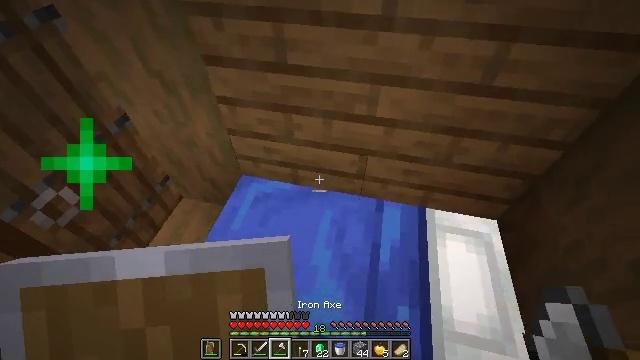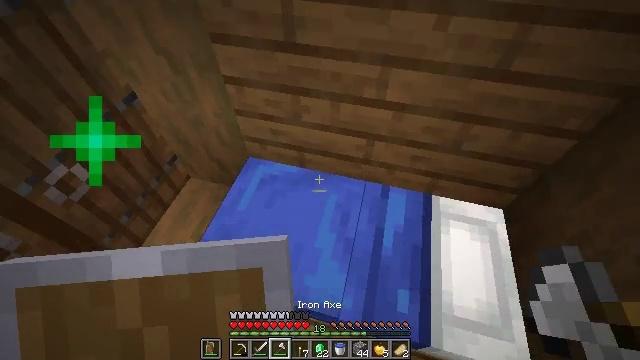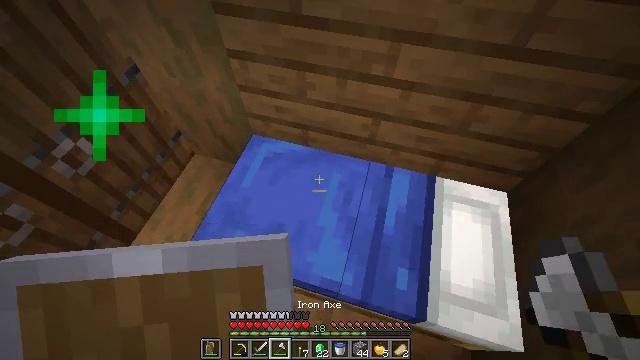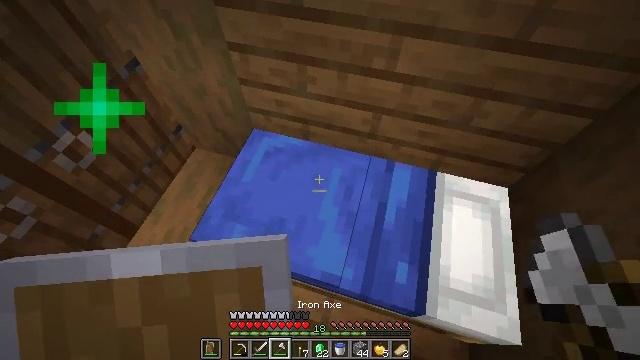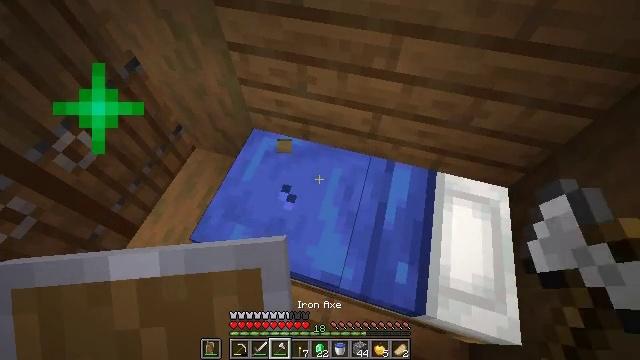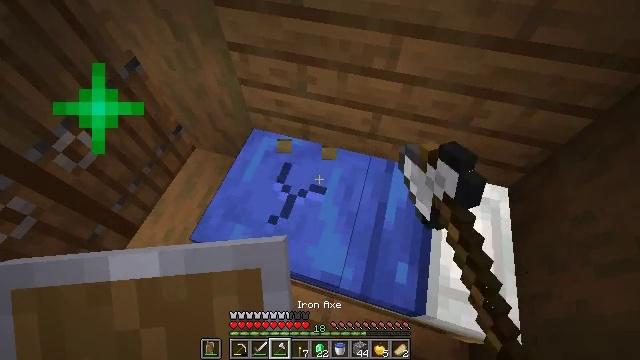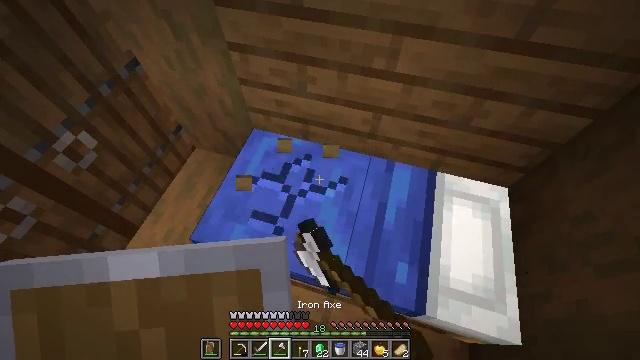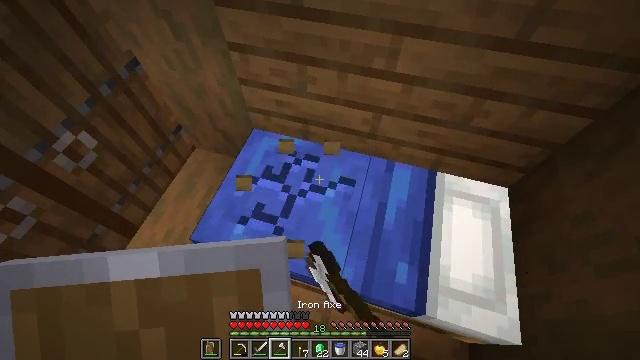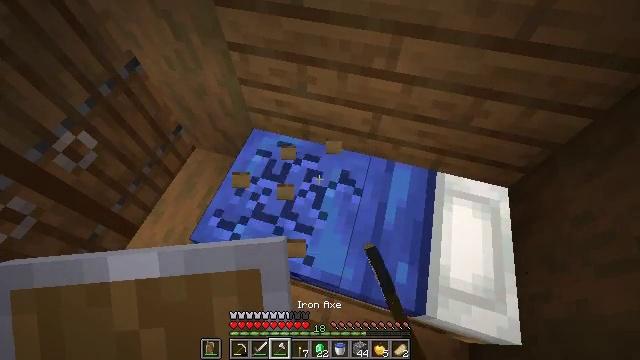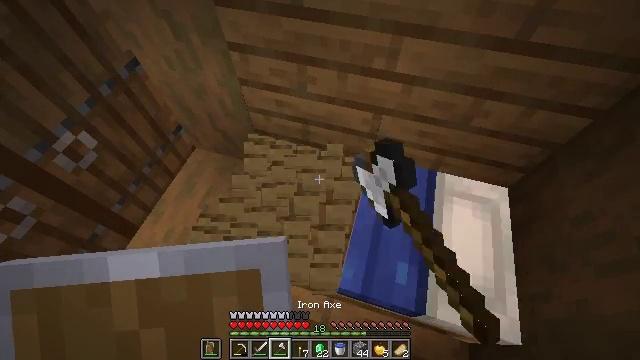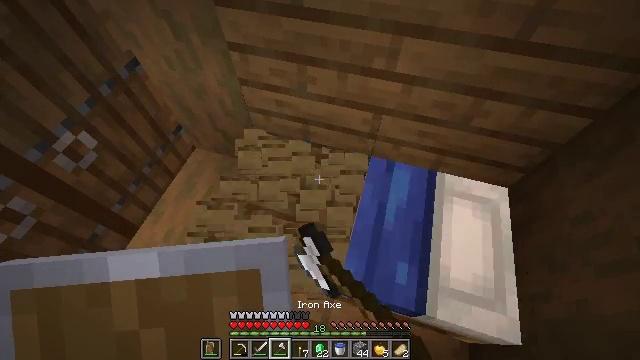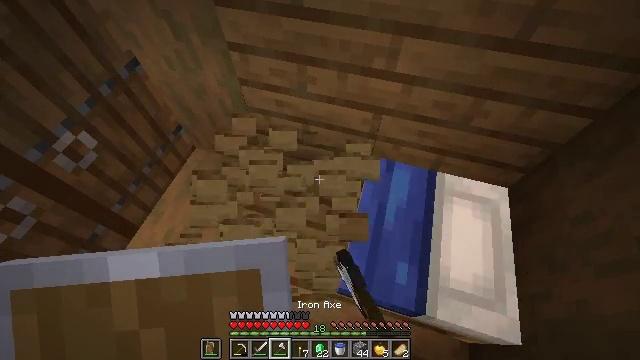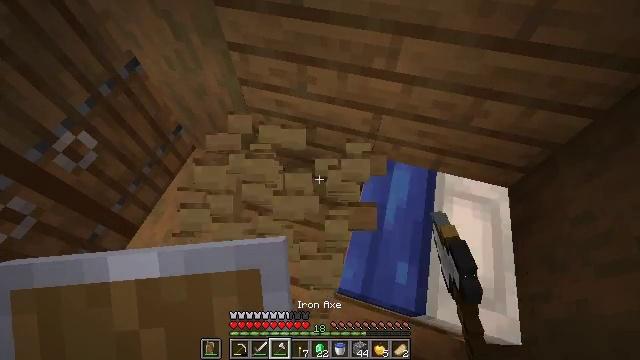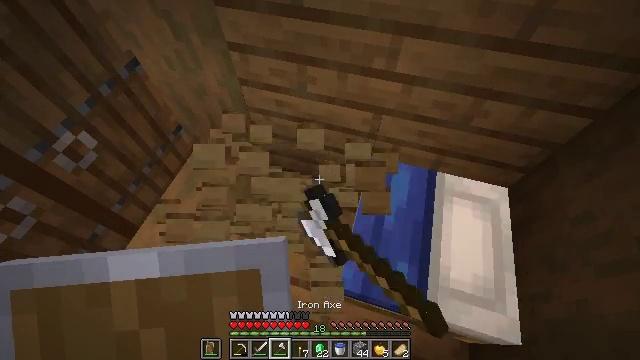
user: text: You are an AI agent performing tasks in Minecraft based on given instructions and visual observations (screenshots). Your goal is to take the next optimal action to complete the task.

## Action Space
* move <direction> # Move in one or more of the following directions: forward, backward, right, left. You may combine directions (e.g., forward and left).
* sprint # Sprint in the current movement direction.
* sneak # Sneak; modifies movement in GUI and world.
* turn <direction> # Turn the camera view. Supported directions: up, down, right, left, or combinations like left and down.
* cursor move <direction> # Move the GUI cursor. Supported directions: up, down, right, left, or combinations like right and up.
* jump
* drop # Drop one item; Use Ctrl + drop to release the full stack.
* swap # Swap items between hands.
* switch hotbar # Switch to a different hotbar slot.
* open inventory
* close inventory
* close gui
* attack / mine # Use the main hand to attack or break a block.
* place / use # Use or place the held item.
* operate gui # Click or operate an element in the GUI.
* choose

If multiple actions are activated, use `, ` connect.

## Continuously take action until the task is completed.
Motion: motion action
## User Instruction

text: Mine the blue bed to pick it up.
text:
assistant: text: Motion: turn left and down
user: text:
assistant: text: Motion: turn left and down
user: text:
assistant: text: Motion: turn down
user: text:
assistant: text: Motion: attack / mine
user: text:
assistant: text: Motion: attack / mine
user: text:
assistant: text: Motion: attack / mine
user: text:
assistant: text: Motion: attack / mine
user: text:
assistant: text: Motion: attack / mine
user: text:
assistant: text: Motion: attack / mine
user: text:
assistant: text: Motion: attack / mine
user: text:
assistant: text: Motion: attack / mine
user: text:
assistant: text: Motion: attack / mine
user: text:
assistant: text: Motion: no_op
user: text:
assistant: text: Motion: no_op